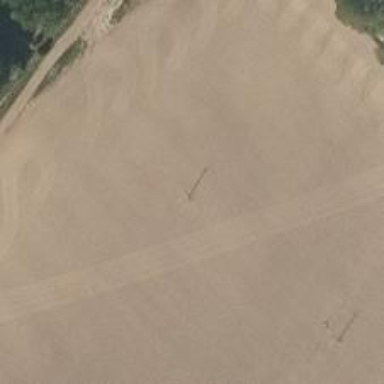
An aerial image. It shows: Power pole.